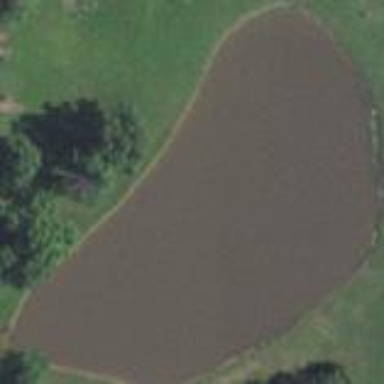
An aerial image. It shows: Pond surrounded by natural water.